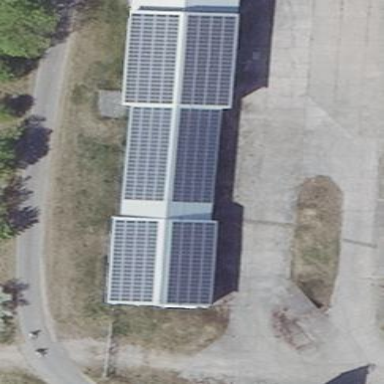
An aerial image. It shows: Solar photovoltaic panel generating electricity. It is small installation located on building.